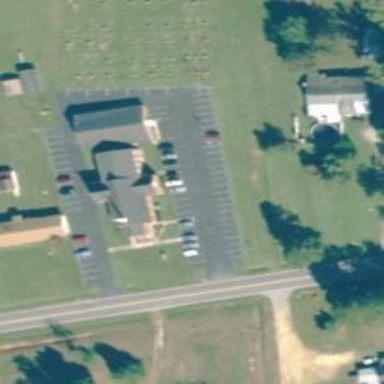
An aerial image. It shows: Place of worship.